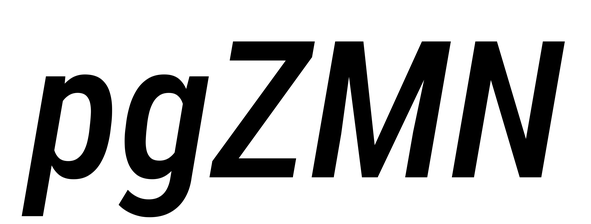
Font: Roboto-Italic_Condensed_Medium_Italic